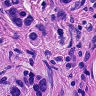
Metastatic tissue present: yes